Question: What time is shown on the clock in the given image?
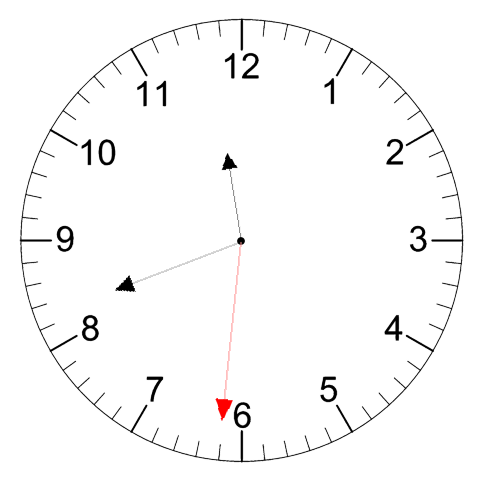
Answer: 11:41:31